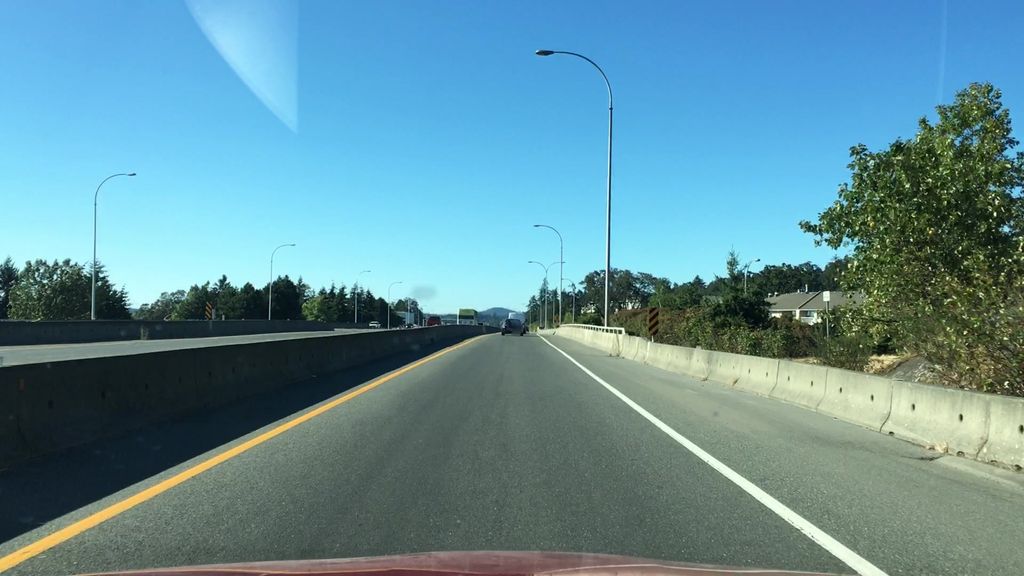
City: victoria